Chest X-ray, PA view. Patient: 52 years old, sex M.
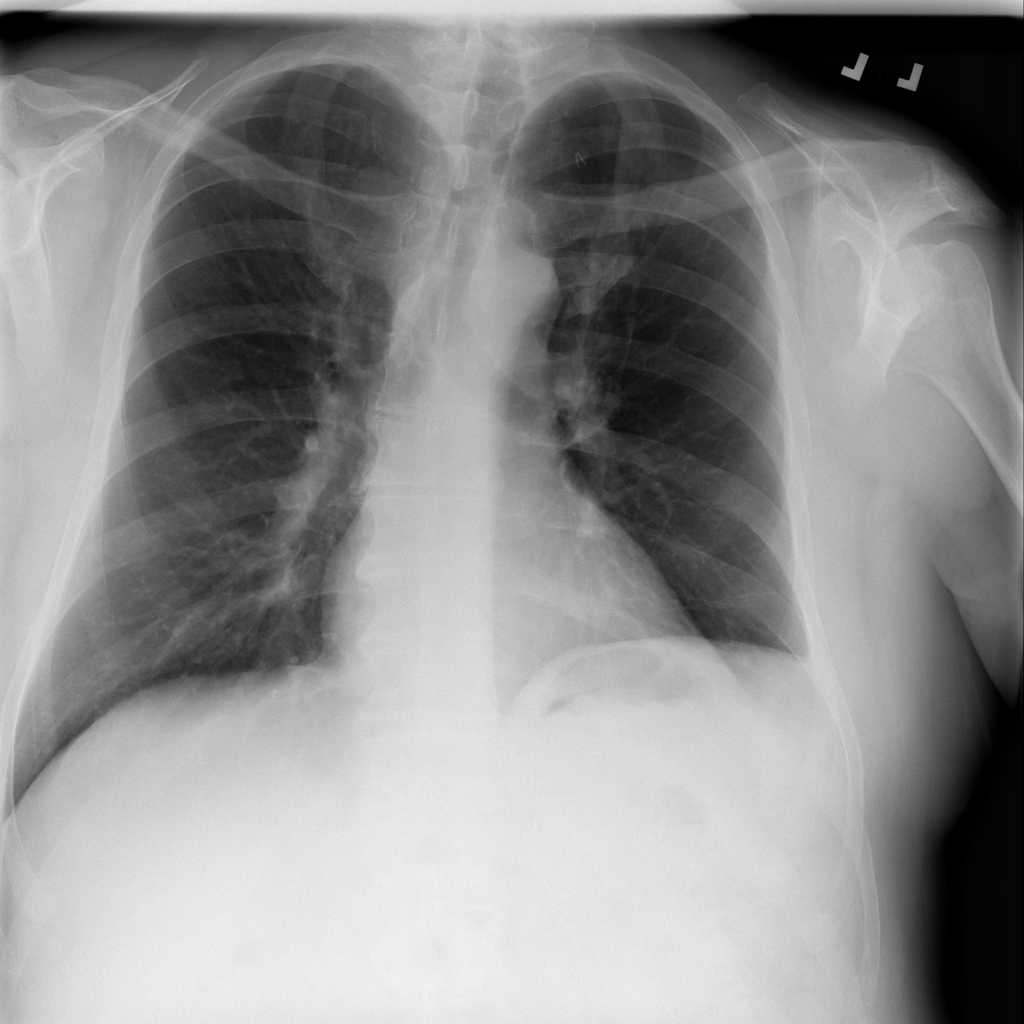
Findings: Pleural_Thickening